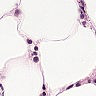
Metastatic tissue present: no